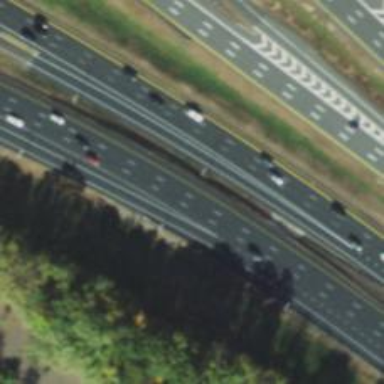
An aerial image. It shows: Urban freeway or expressway.